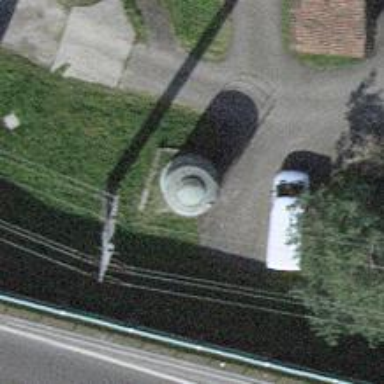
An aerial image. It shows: Concrete power pole.